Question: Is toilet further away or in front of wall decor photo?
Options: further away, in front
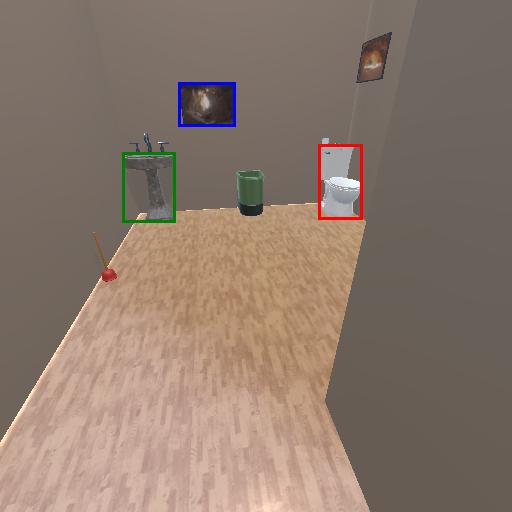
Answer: further away